Question: This is more like a design question but does anyone know how they made the Logo in the UINavigationBar look that good in the native iPhone app?

Does anyone know a tutorial?
Thanks in advance!
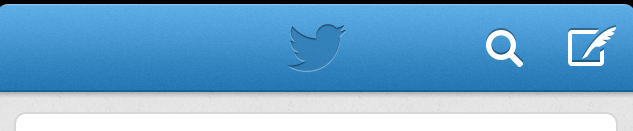
Answer: Basically both answers were correct.
I'm just typing the code I've used. I like it better than @stevenhepting 's code :)
Just put this code in the 'viewDidLoad:' method
'''
self.navigationItem.titleView = [[UIImageView alloc] initWithImage:[UIImage imageNamed:@"yourPicture"]];
'''
The perfect size for your image (in my opinion) is 80x40 pixels (width=80 / height=40).